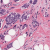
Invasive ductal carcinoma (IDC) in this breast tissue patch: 1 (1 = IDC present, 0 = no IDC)